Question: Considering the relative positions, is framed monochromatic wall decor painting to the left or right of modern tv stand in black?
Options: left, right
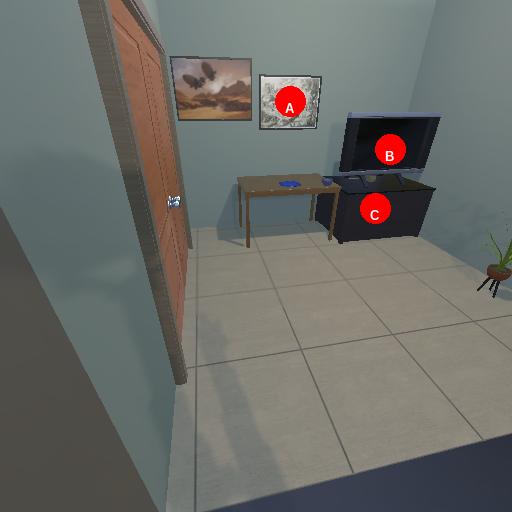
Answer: left